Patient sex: M
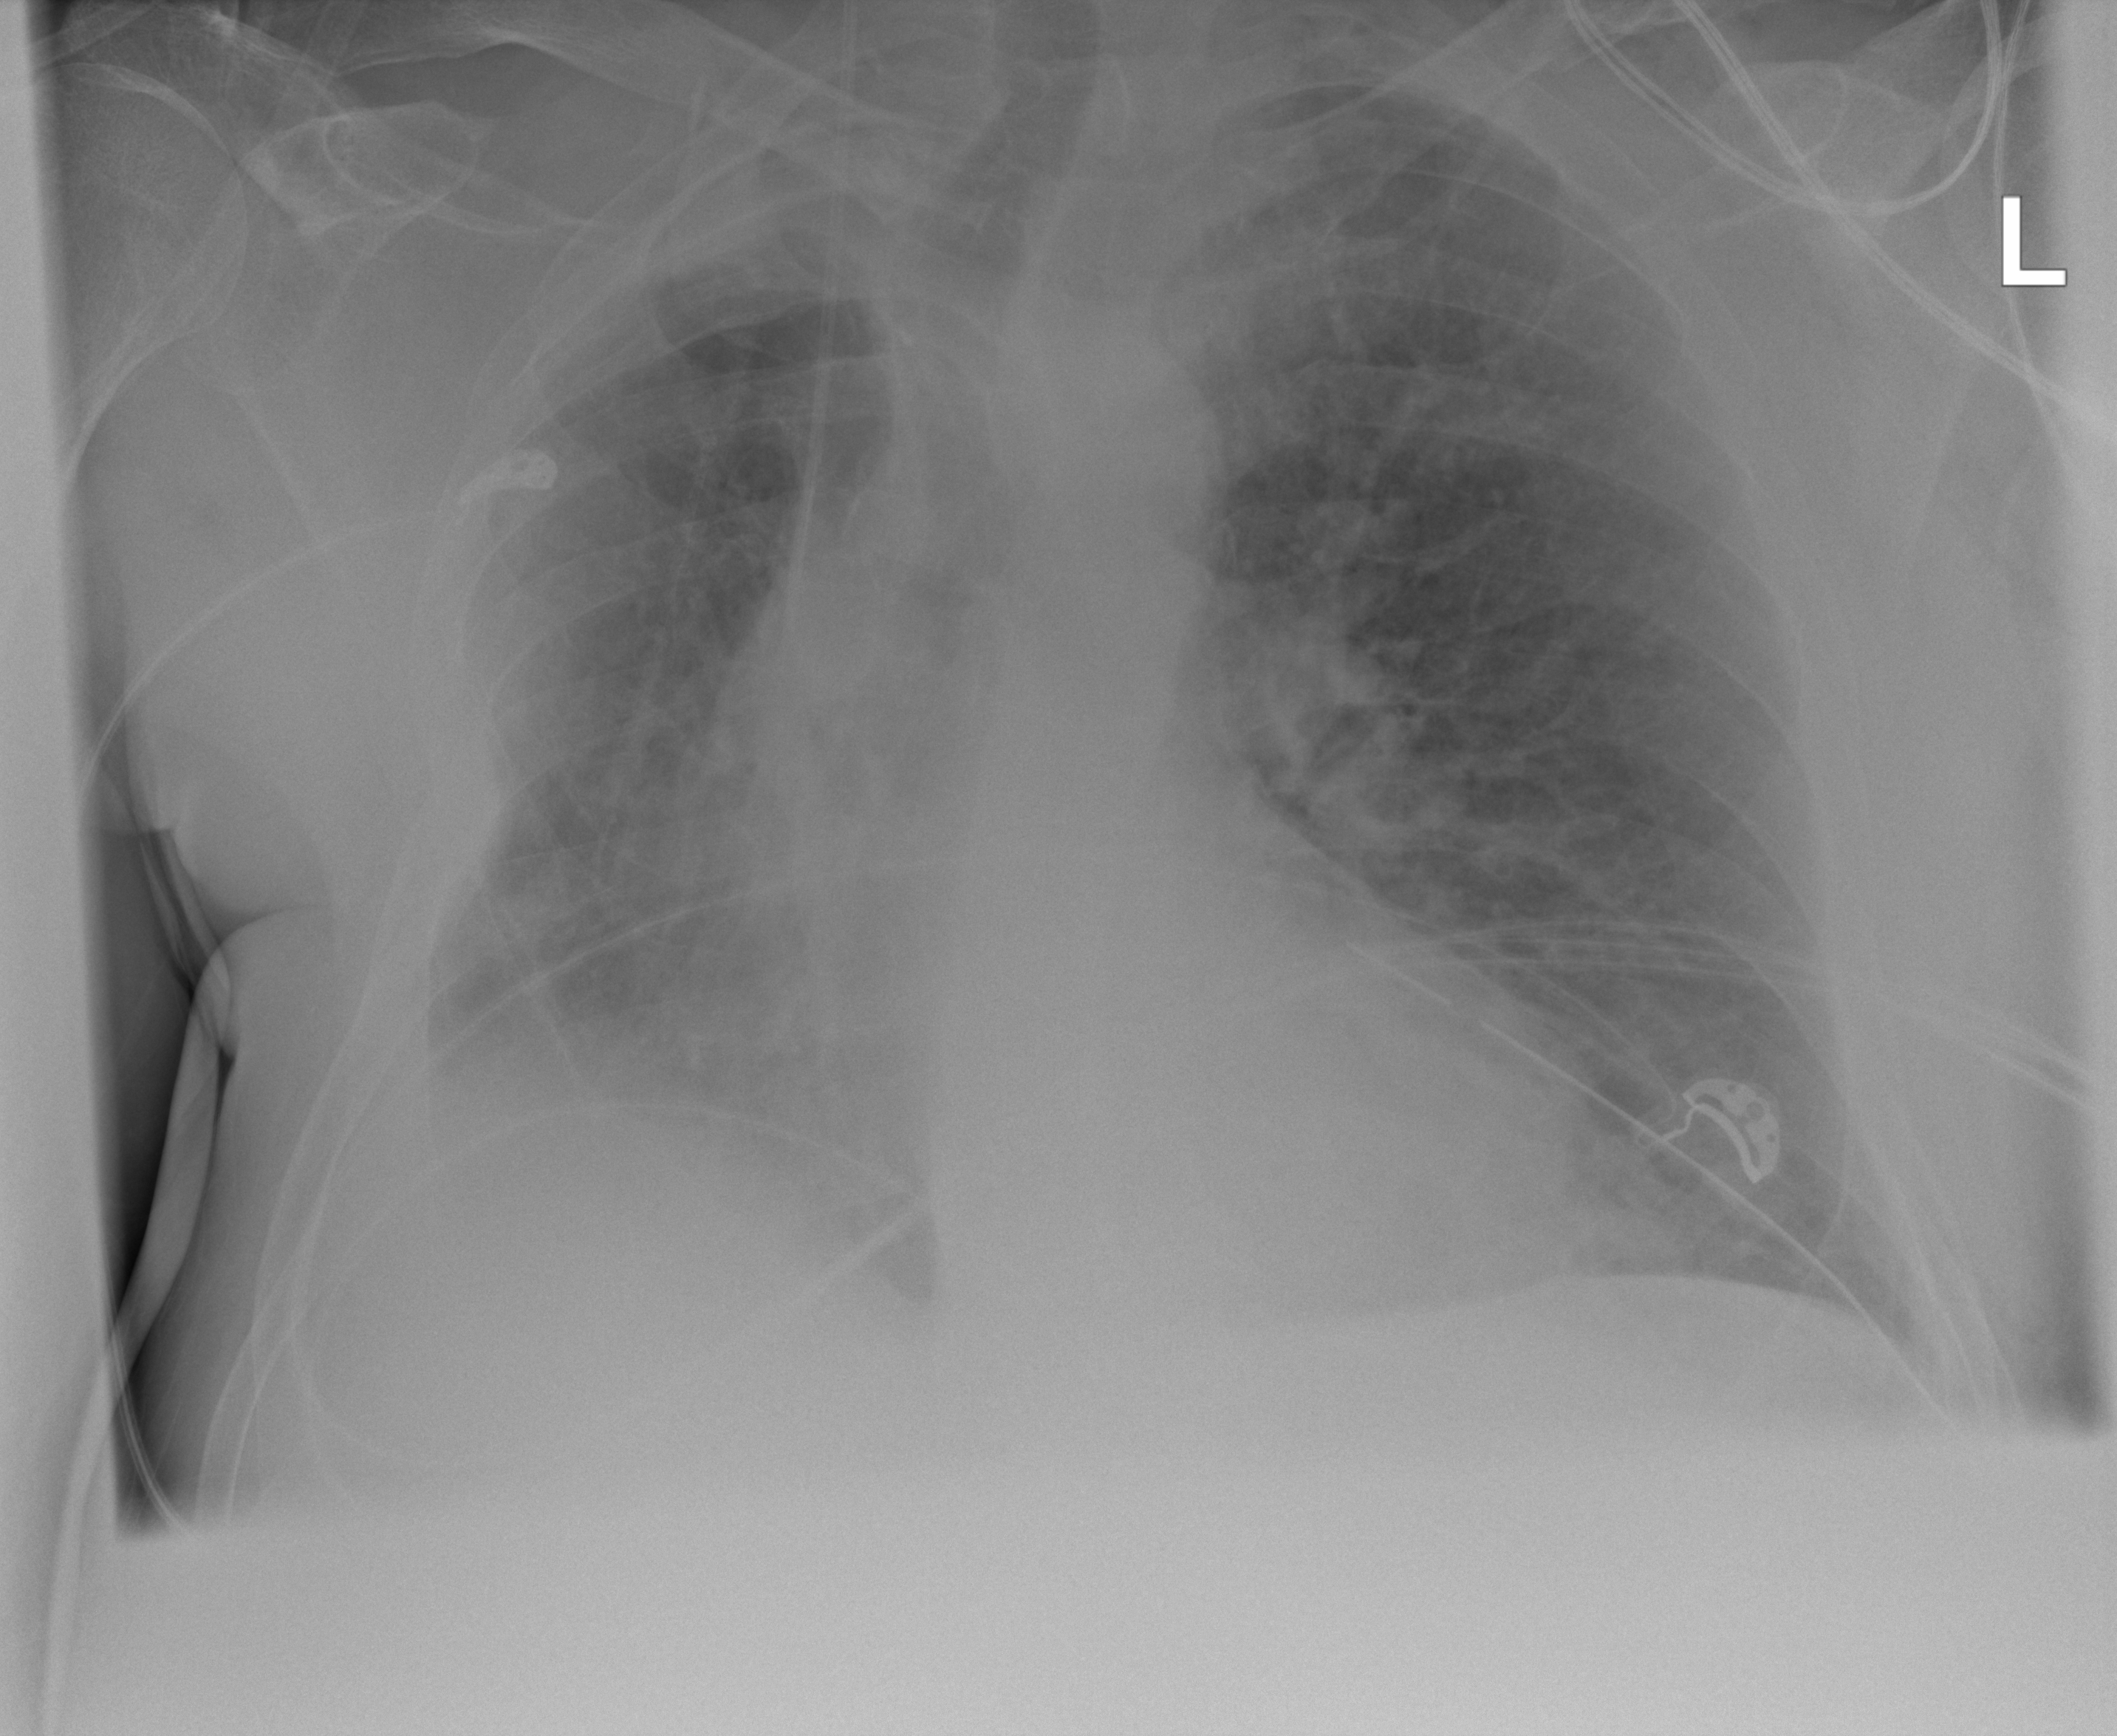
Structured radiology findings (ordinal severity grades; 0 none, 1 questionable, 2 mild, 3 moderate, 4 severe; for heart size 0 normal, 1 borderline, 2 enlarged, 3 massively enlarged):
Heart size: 2
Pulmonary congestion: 2
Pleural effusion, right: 3
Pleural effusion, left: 1
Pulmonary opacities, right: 2
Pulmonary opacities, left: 0
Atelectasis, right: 3
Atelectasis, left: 2